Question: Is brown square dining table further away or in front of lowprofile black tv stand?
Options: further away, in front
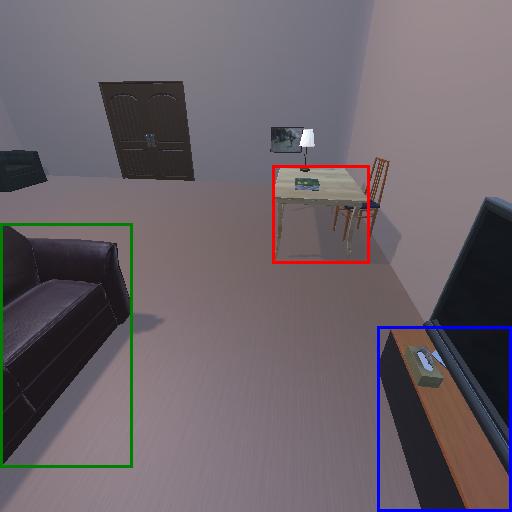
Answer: further away